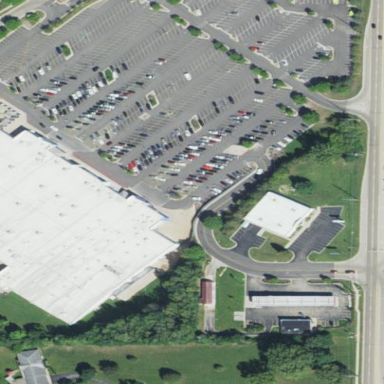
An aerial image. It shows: Parking area with surface.